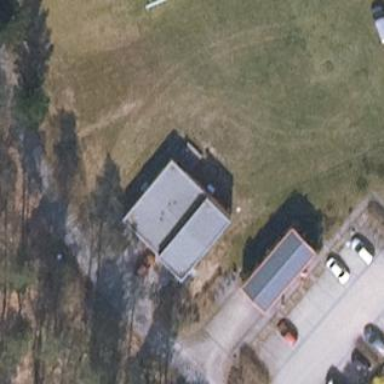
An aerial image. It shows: Ambulance station building with flat grey roof.